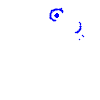
Particle: kaon